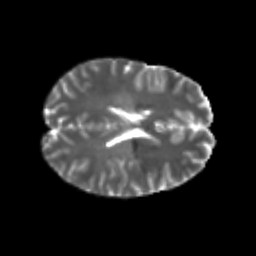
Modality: T2w
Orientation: axial
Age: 22
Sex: female
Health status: healthy
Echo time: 0.074 s